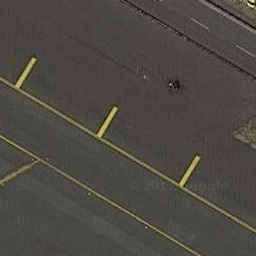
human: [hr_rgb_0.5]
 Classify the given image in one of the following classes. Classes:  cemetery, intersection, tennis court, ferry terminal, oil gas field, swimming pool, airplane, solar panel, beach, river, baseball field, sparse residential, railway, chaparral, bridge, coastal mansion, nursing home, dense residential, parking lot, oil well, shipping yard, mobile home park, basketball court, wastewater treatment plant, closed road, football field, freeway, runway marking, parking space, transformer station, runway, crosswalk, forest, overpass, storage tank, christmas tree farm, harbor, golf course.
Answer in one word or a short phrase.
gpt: runway marking